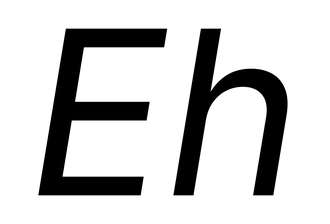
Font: Inter-Italic_Italic